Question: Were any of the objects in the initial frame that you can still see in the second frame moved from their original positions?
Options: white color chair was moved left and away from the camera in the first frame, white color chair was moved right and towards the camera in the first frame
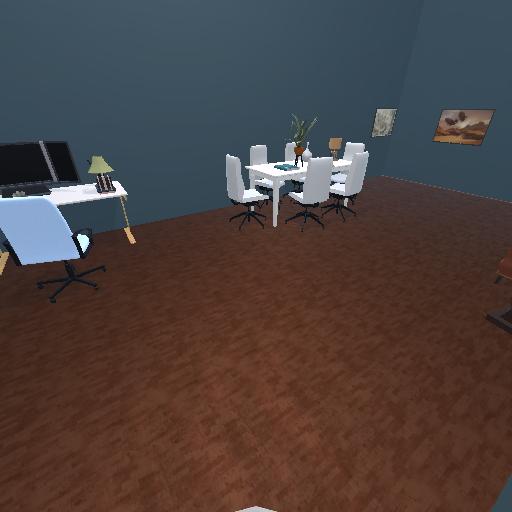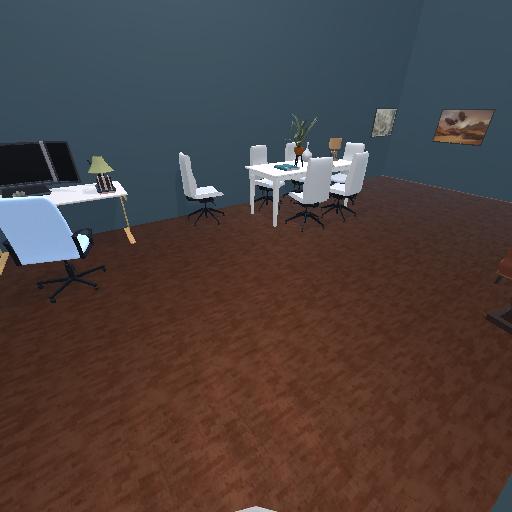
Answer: white color chair was moved left and away from the camera in the first frame